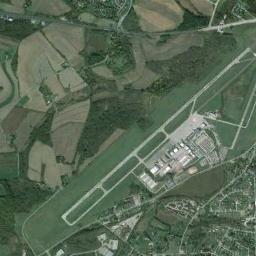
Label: airport